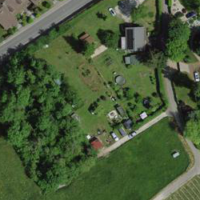
EUNIS habitat code: 55
Species observed at this site:
Erigeron karvinskianus